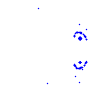
Particle: proton